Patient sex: M
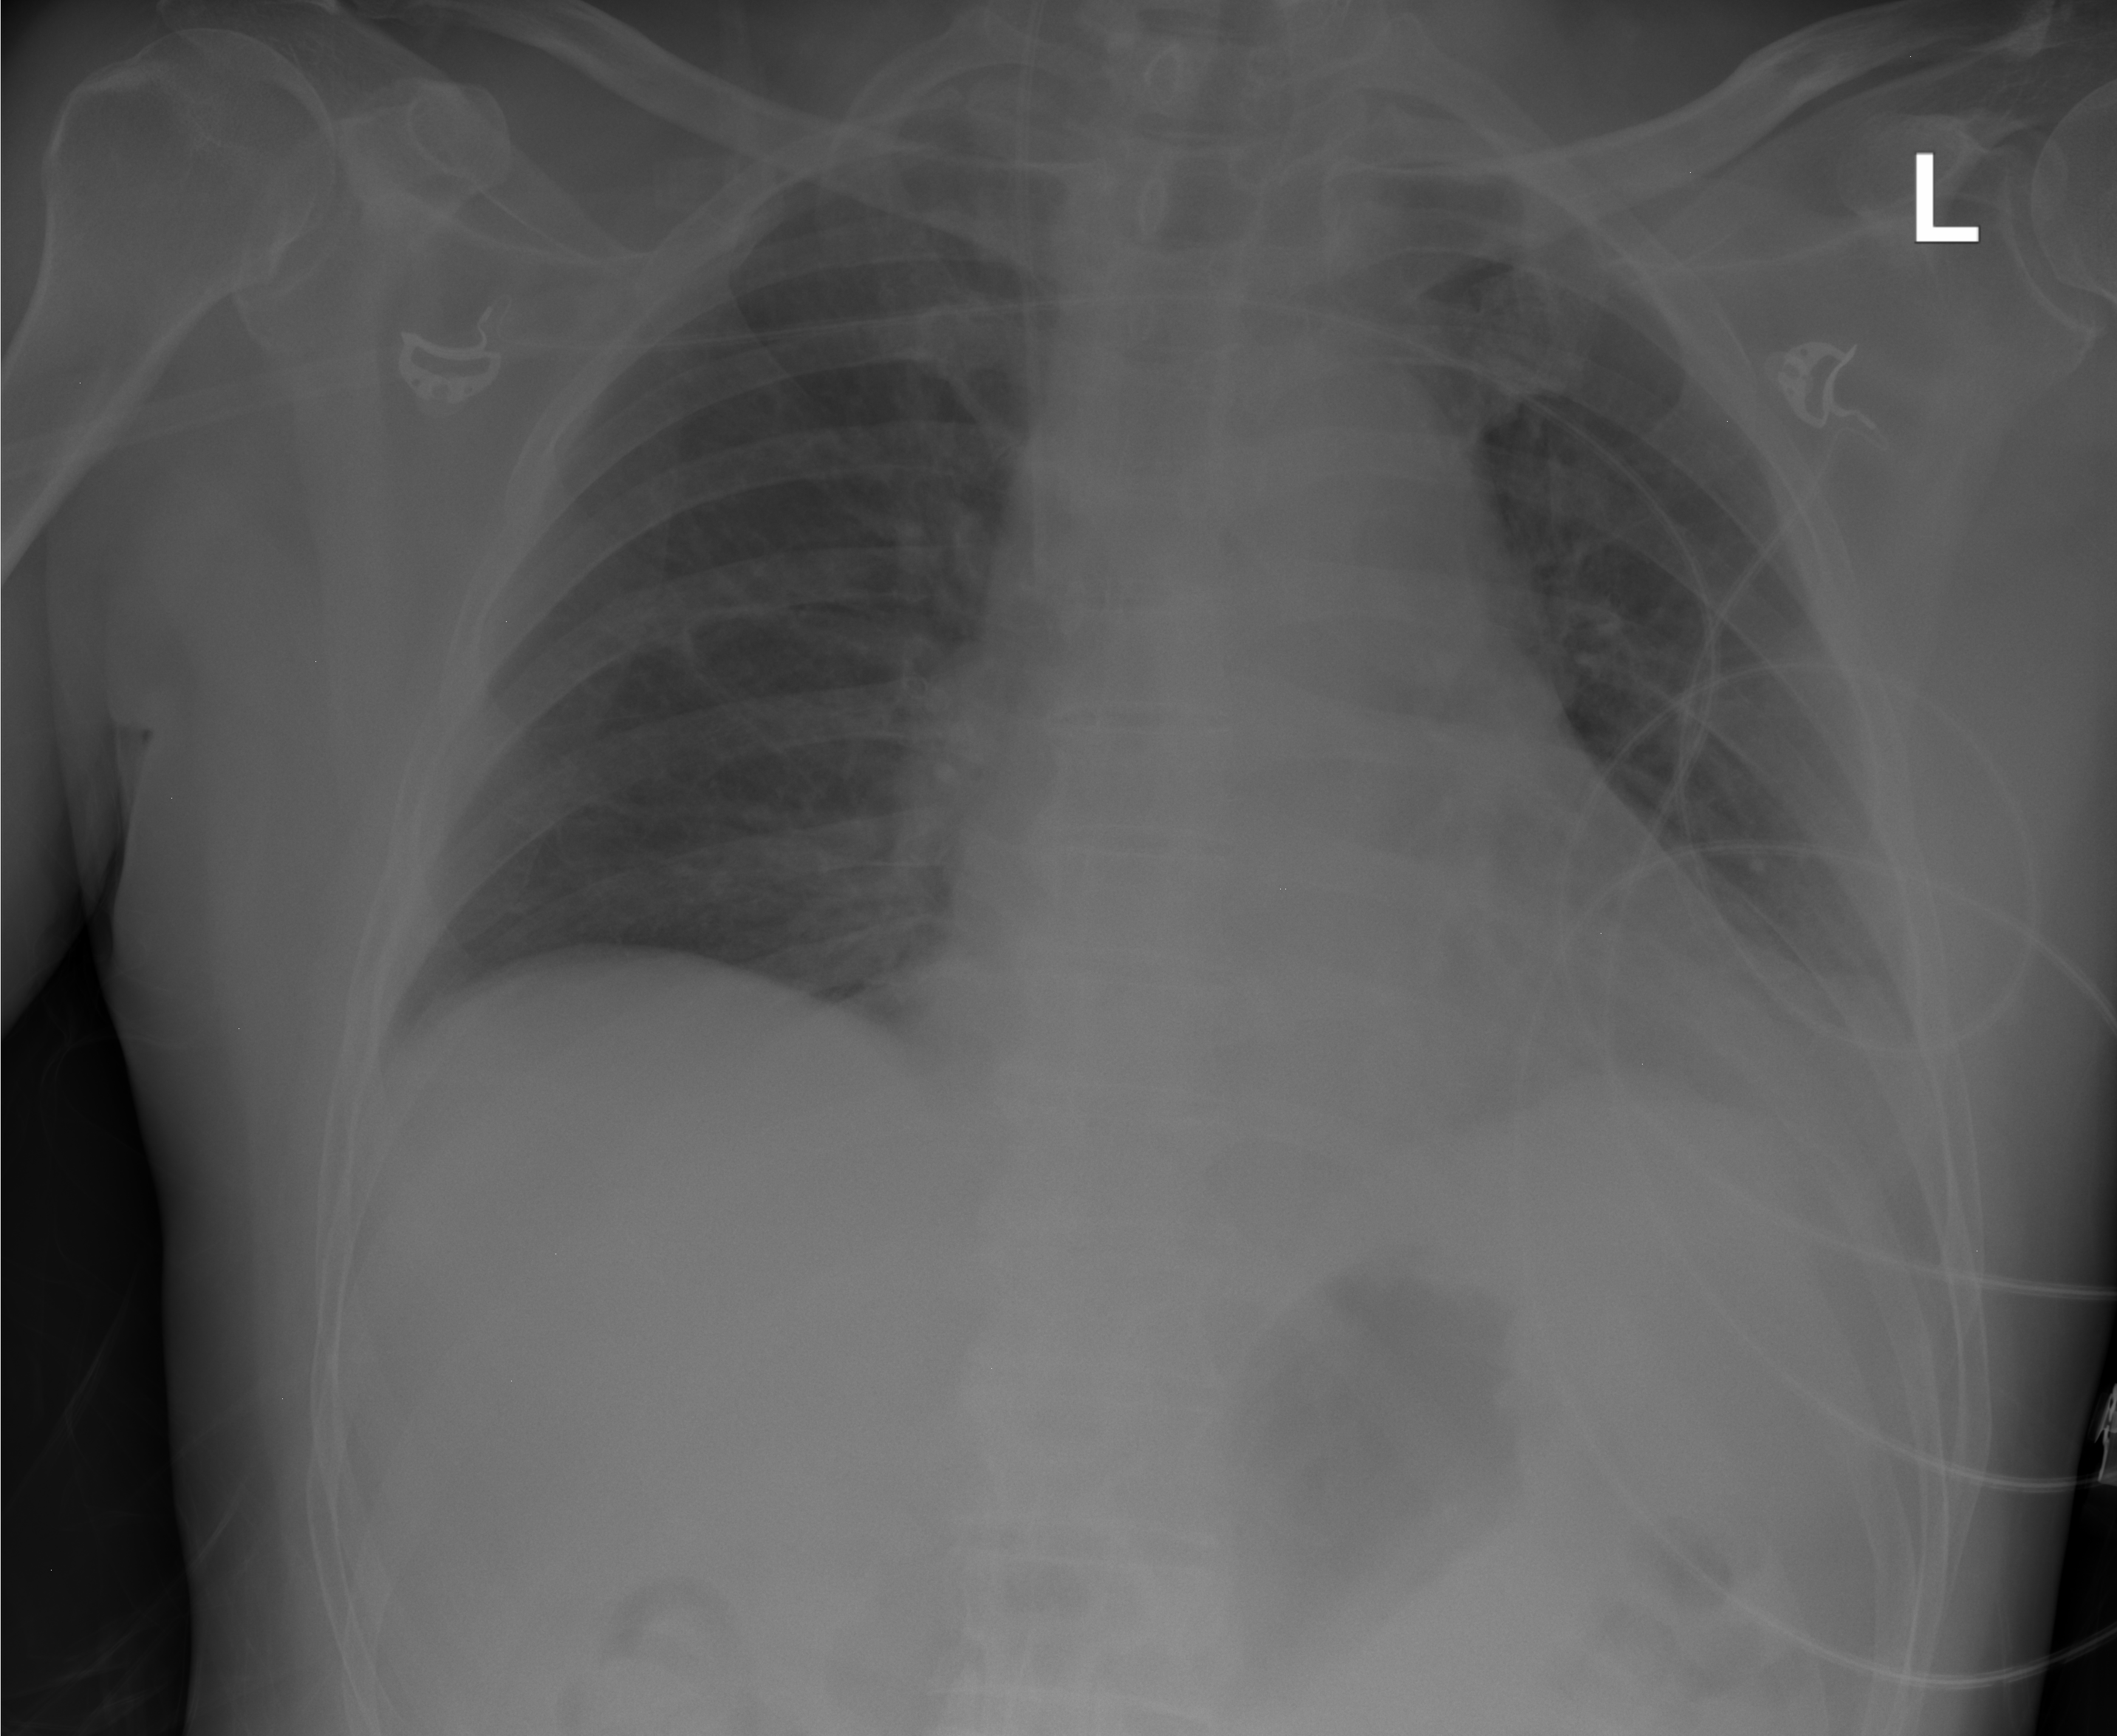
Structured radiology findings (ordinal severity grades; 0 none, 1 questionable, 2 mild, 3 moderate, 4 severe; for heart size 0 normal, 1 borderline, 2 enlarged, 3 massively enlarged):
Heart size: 2
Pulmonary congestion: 2
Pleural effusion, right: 0
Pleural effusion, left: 0
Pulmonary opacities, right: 0
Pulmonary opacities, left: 0
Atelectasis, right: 0
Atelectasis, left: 2